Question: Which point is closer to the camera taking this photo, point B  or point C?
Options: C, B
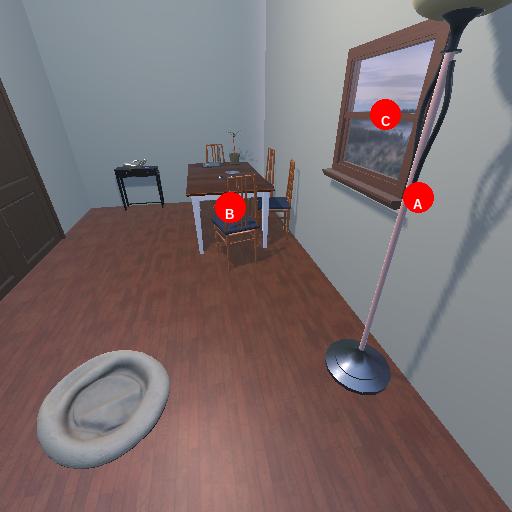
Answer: C